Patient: sex M, age 55
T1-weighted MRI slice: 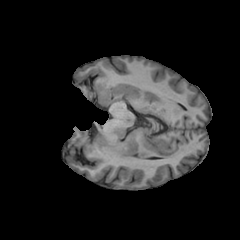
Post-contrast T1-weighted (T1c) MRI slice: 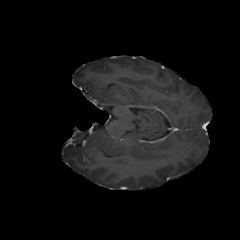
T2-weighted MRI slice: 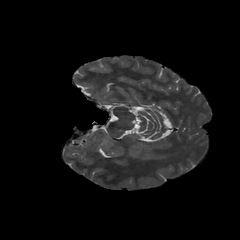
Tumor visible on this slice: no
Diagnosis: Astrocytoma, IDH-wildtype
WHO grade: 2